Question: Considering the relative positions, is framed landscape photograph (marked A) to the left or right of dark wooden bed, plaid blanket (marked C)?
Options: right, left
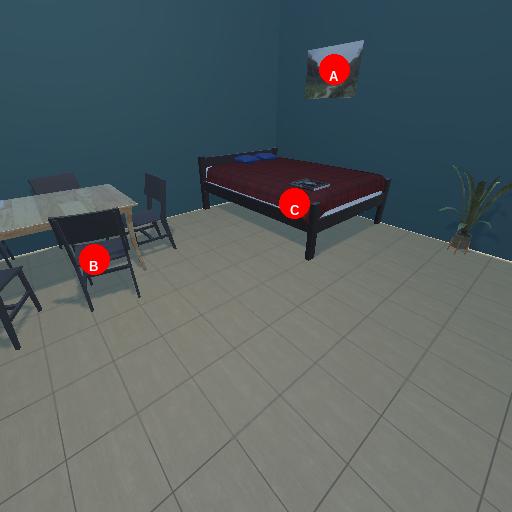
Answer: right